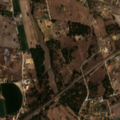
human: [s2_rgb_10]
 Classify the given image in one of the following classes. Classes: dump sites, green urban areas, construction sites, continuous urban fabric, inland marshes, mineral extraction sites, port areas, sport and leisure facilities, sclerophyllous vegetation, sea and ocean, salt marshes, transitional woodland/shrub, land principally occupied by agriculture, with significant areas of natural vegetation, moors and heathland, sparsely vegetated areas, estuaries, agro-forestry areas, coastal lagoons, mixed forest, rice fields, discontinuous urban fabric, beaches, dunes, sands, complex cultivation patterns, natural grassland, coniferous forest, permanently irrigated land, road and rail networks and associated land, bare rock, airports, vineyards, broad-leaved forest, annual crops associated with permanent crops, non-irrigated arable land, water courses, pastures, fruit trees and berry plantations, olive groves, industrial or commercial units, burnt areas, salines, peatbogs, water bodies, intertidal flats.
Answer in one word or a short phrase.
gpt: complex cultivation patterns